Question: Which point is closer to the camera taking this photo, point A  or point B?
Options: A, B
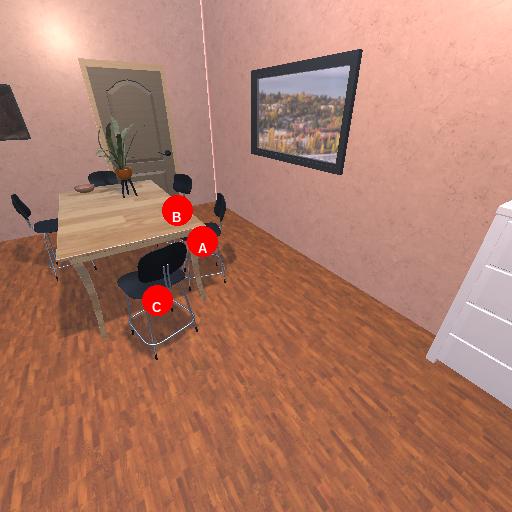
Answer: A